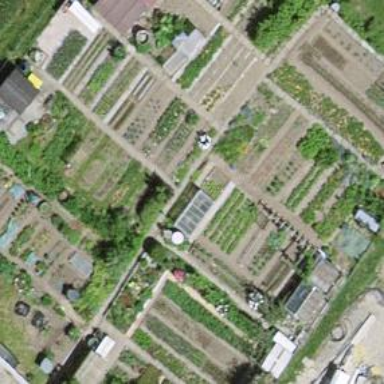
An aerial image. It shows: Area designated for allotments.